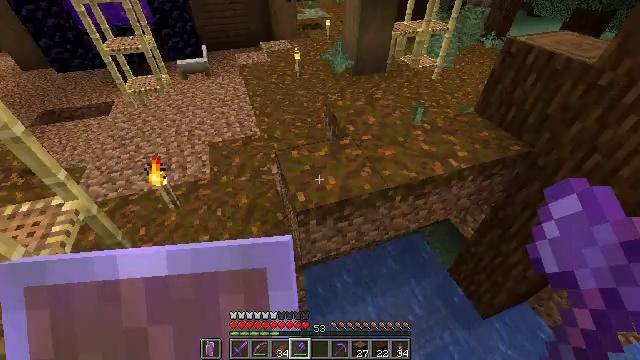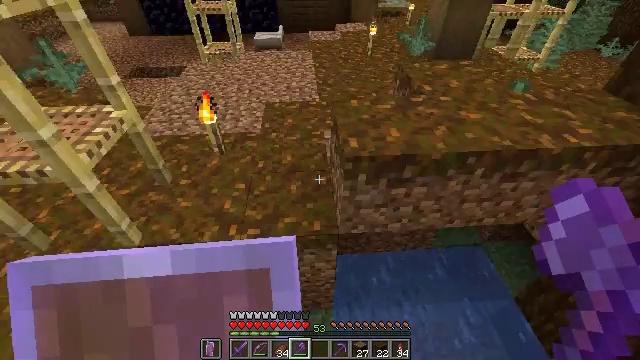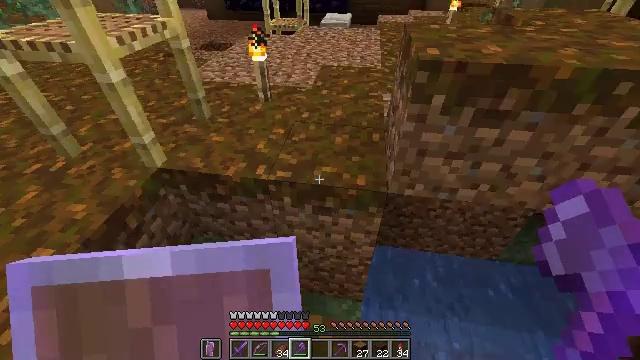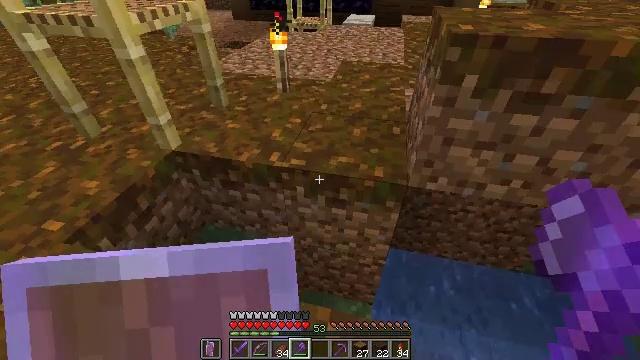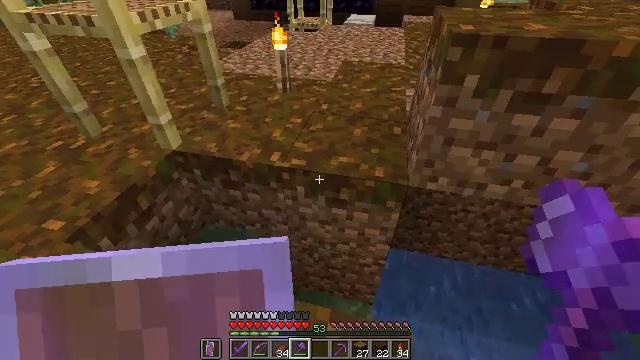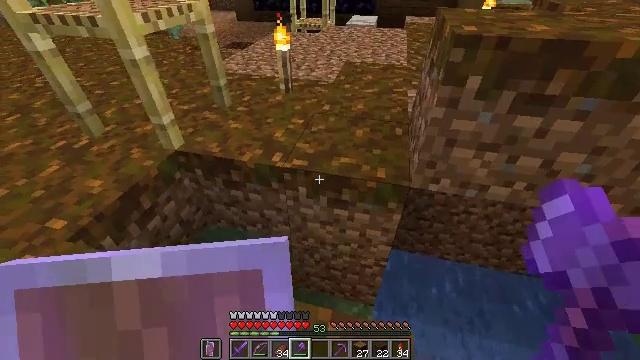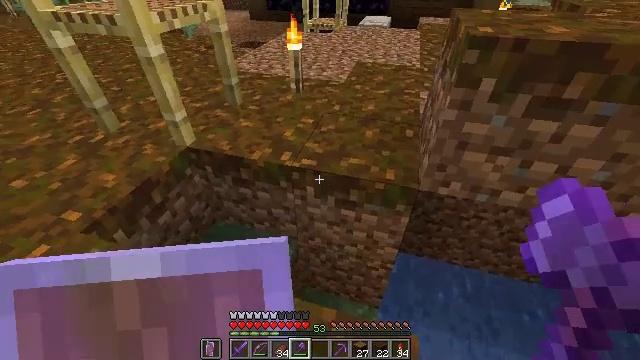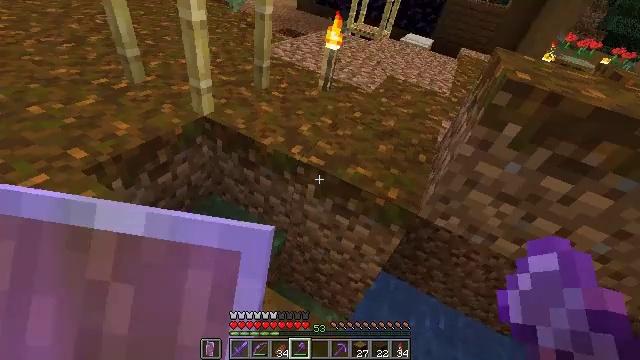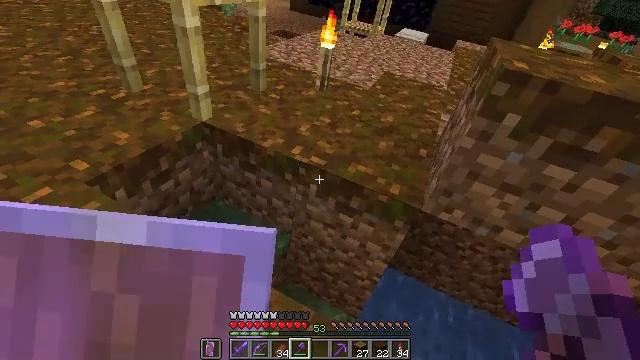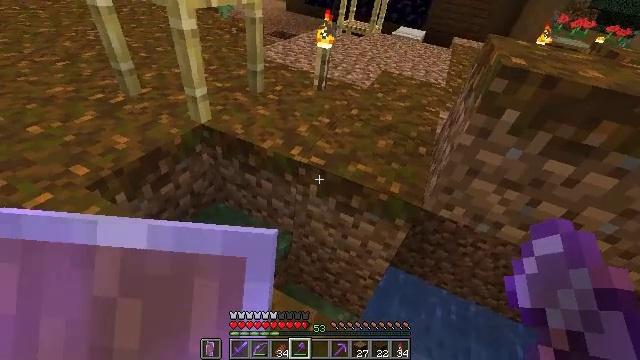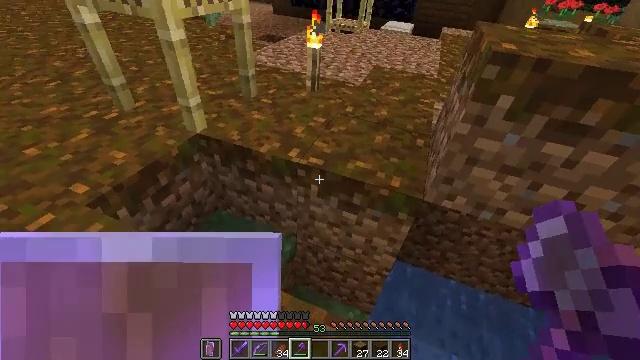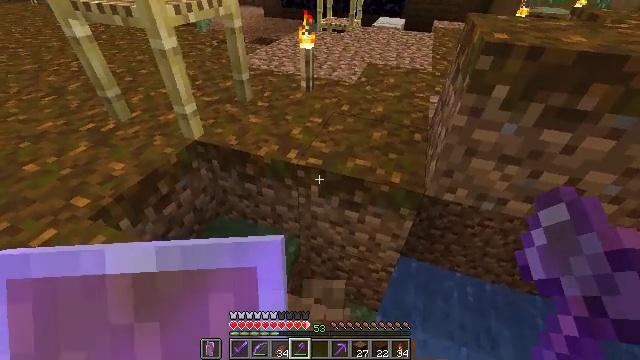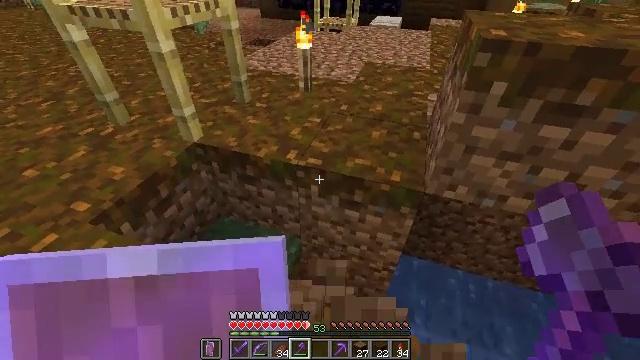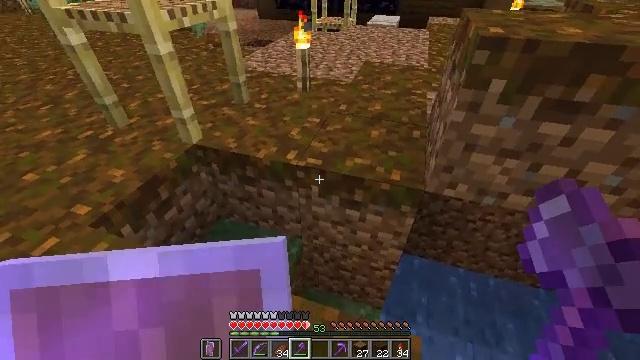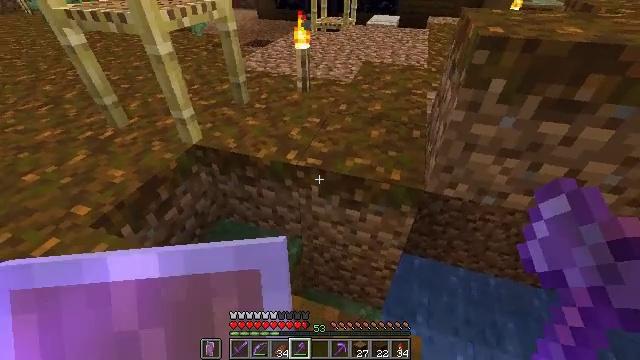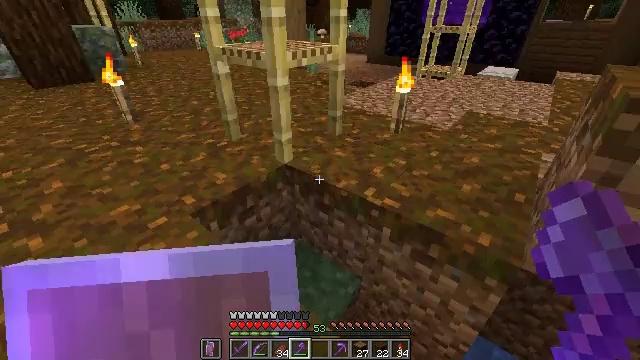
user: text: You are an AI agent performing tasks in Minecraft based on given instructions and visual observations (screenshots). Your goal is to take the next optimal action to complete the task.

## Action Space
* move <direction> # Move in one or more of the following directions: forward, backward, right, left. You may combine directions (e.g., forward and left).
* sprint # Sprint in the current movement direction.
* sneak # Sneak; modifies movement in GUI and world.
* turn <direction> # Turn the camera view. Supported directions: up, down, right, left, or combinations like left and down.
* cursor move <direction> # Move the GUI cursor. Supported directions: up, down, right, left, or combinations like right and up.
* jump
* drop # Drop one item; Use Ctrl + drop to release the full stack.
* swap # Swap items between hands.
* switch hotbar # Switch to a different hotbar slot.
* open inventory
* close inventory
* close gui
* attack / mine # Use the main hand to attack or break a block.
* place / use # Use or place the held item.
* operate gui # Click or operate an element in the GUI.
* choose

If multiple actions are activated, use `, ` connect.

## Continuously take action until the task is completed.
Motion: motion action
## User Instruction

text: Attack the crafting table to break it.
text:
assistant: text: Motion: sneak, turn left
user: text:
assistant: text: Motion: sneak, turn left and up
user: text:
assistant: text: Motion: sneak, turn left
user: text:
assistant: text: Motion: sneak
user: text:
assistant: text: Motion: sneak
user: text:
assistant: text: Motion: sneak, turn left
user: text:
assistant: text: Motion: sneak, turn left
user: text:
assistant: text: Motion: sneak
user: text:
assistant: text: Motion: sneak
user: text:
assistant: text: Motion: sneak
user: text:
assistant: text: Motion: sneak
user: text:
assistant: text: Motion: sneak
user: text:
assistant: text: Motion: sneak
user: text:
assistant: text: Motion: sneak
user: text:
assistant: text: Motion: sneak, turn left and up
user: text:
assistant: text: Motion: sneak, turn left and up
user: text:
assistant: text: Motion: sneak, turn left and up
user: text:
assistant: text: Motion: sneak
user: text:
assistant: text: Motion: sneak
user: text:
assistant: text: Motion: sneak
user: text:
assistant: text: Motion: sneak
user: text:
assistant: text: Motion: sneak
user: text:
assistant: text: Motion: sneak
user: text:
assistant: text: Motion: sneak
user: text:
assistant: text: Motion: sneak
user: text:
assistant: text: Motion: sneak
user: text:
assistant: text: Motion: move forward, sneak
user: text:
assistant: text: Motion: move forward, turn right and up
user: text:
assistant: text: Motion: move forward, turn right and up
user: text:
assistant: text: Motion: move forward, turn right